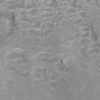
Atmospheric dust classification: not_dusty